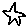
Label: star